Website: crate-barrel
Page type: account-selection
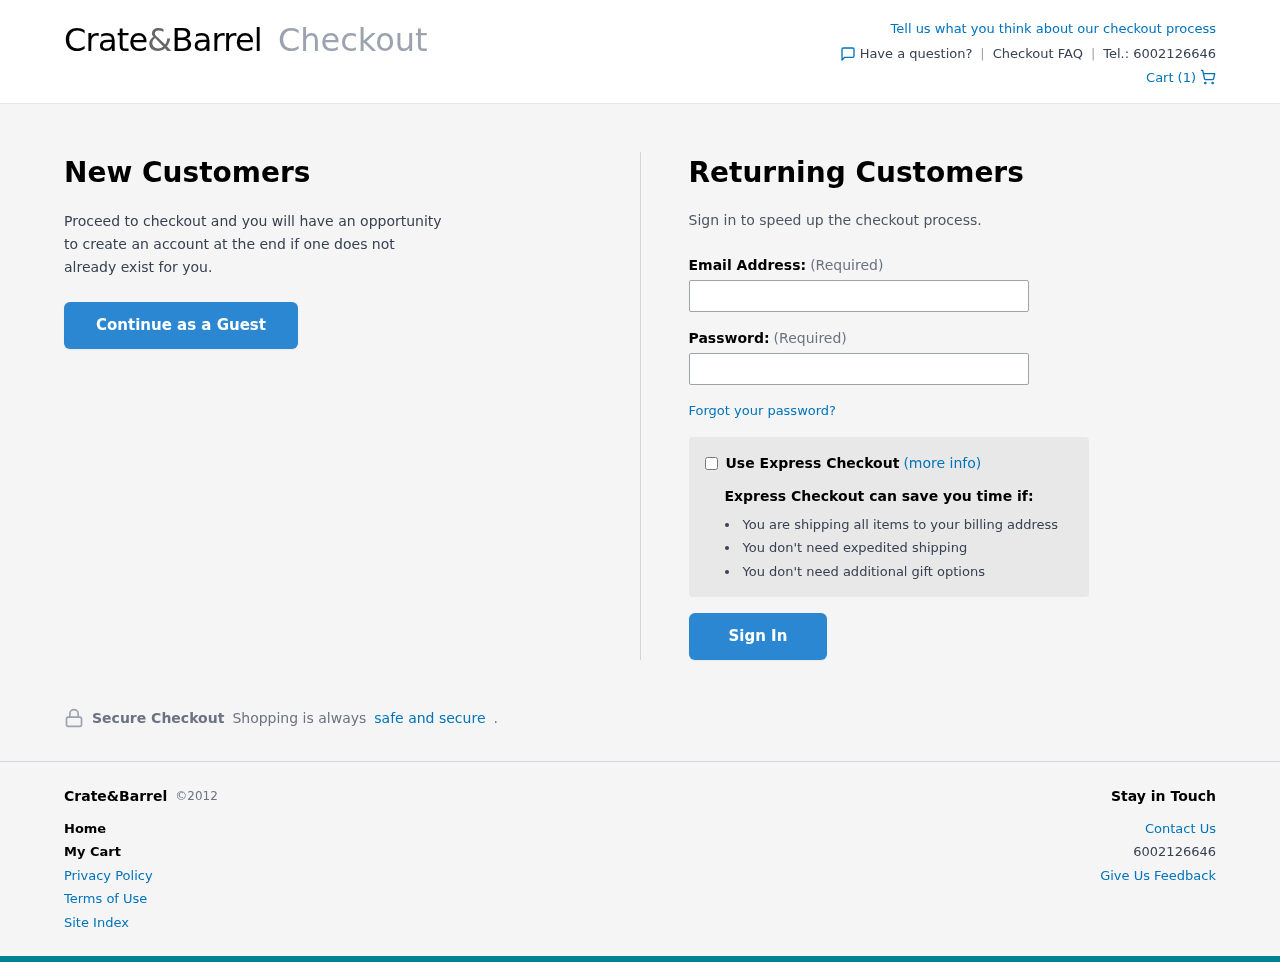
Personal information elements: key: PII_EMAIL
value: julie.hanson@yahoo.com
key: PII_PHONE
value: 6002126646
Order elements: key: ORDER_NUM_ITEMS
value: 1